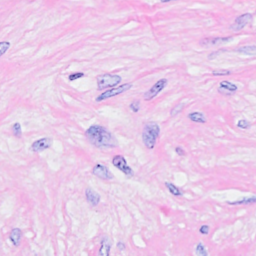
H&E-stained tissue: Breast